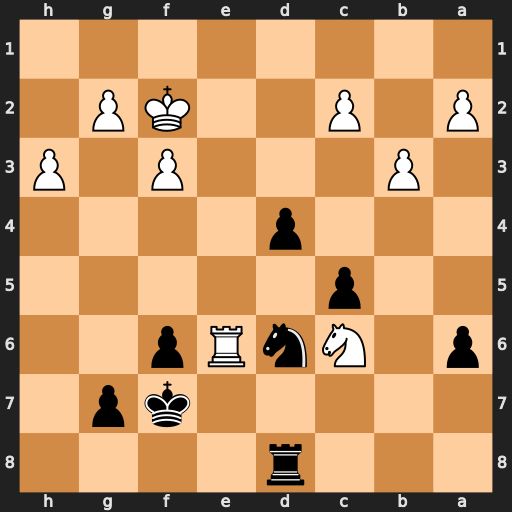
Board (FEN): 3r4/5kp1/p1NnRp2/2p5/3p4/1P3P1P/P1P2KP1/8
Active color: b
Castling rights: -
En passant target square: -
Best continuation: Kxe6 Nxd8+ Kd7